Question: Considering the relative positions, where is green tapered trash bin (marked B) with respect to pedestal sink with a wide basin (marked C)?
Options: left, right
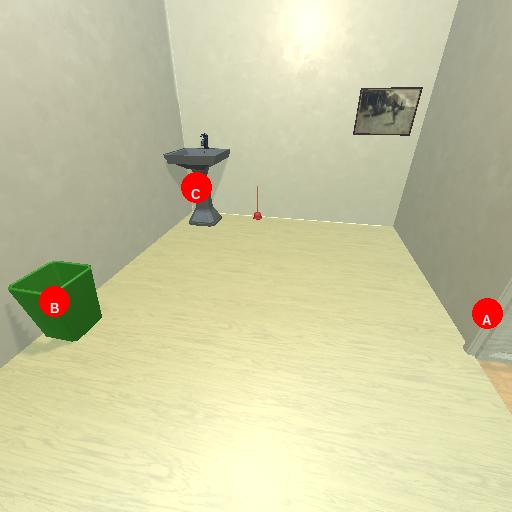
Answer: left